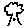
Label: tree